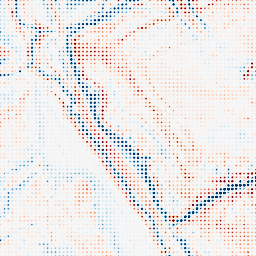
Category: edge_preserving
Decomposition family: bilateral
Decomposition parameters: d: 21
sigma_color: 150
sigma_space: 150
Upsampling method: sinc_blackman
Upsampling parameters: scale: 8
kernel_size: 4
Upsampling scale: 8